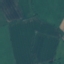
Land use / land cover: Pasture